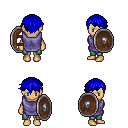
a pixel art fantasy rpg character, female body template, human, tanned skin, chain tabard jacket, teal pants, blue short bangs hairstyle, shield, four views (front, back, left, right), 2x2 character sprite sheet, small pixel art, hard edges, no anti-aliasing